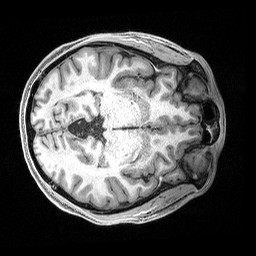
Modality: T1w
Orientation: axial
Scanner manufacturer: siemens
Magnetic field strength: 3 T
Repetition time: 2.4 s
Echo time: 0.00122 s